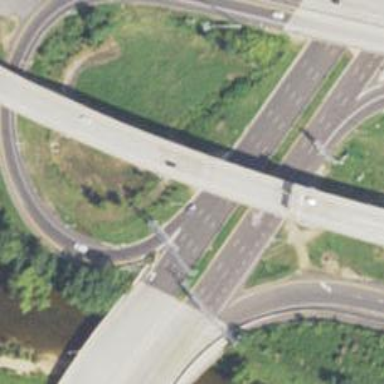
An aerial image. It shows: Motorway junction.